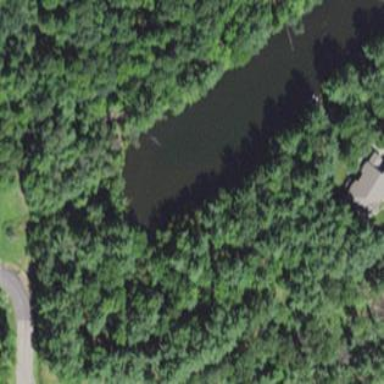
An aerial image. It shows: Pond surrounded by natural water.